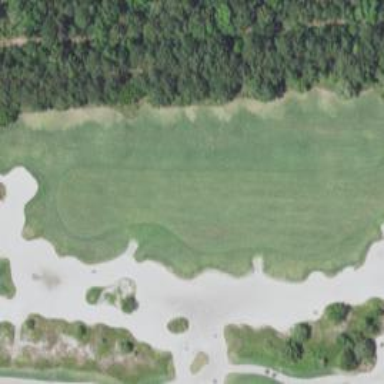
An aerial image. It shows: View of golf hole.